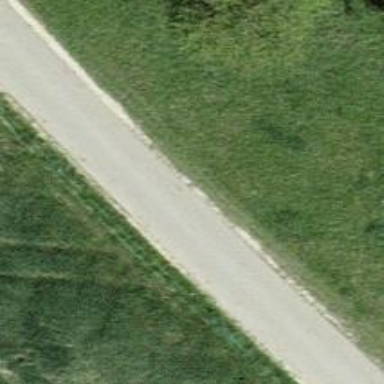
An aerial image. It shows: Unclassified road with grade1 track type.